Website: lowes
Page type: newsletter-management
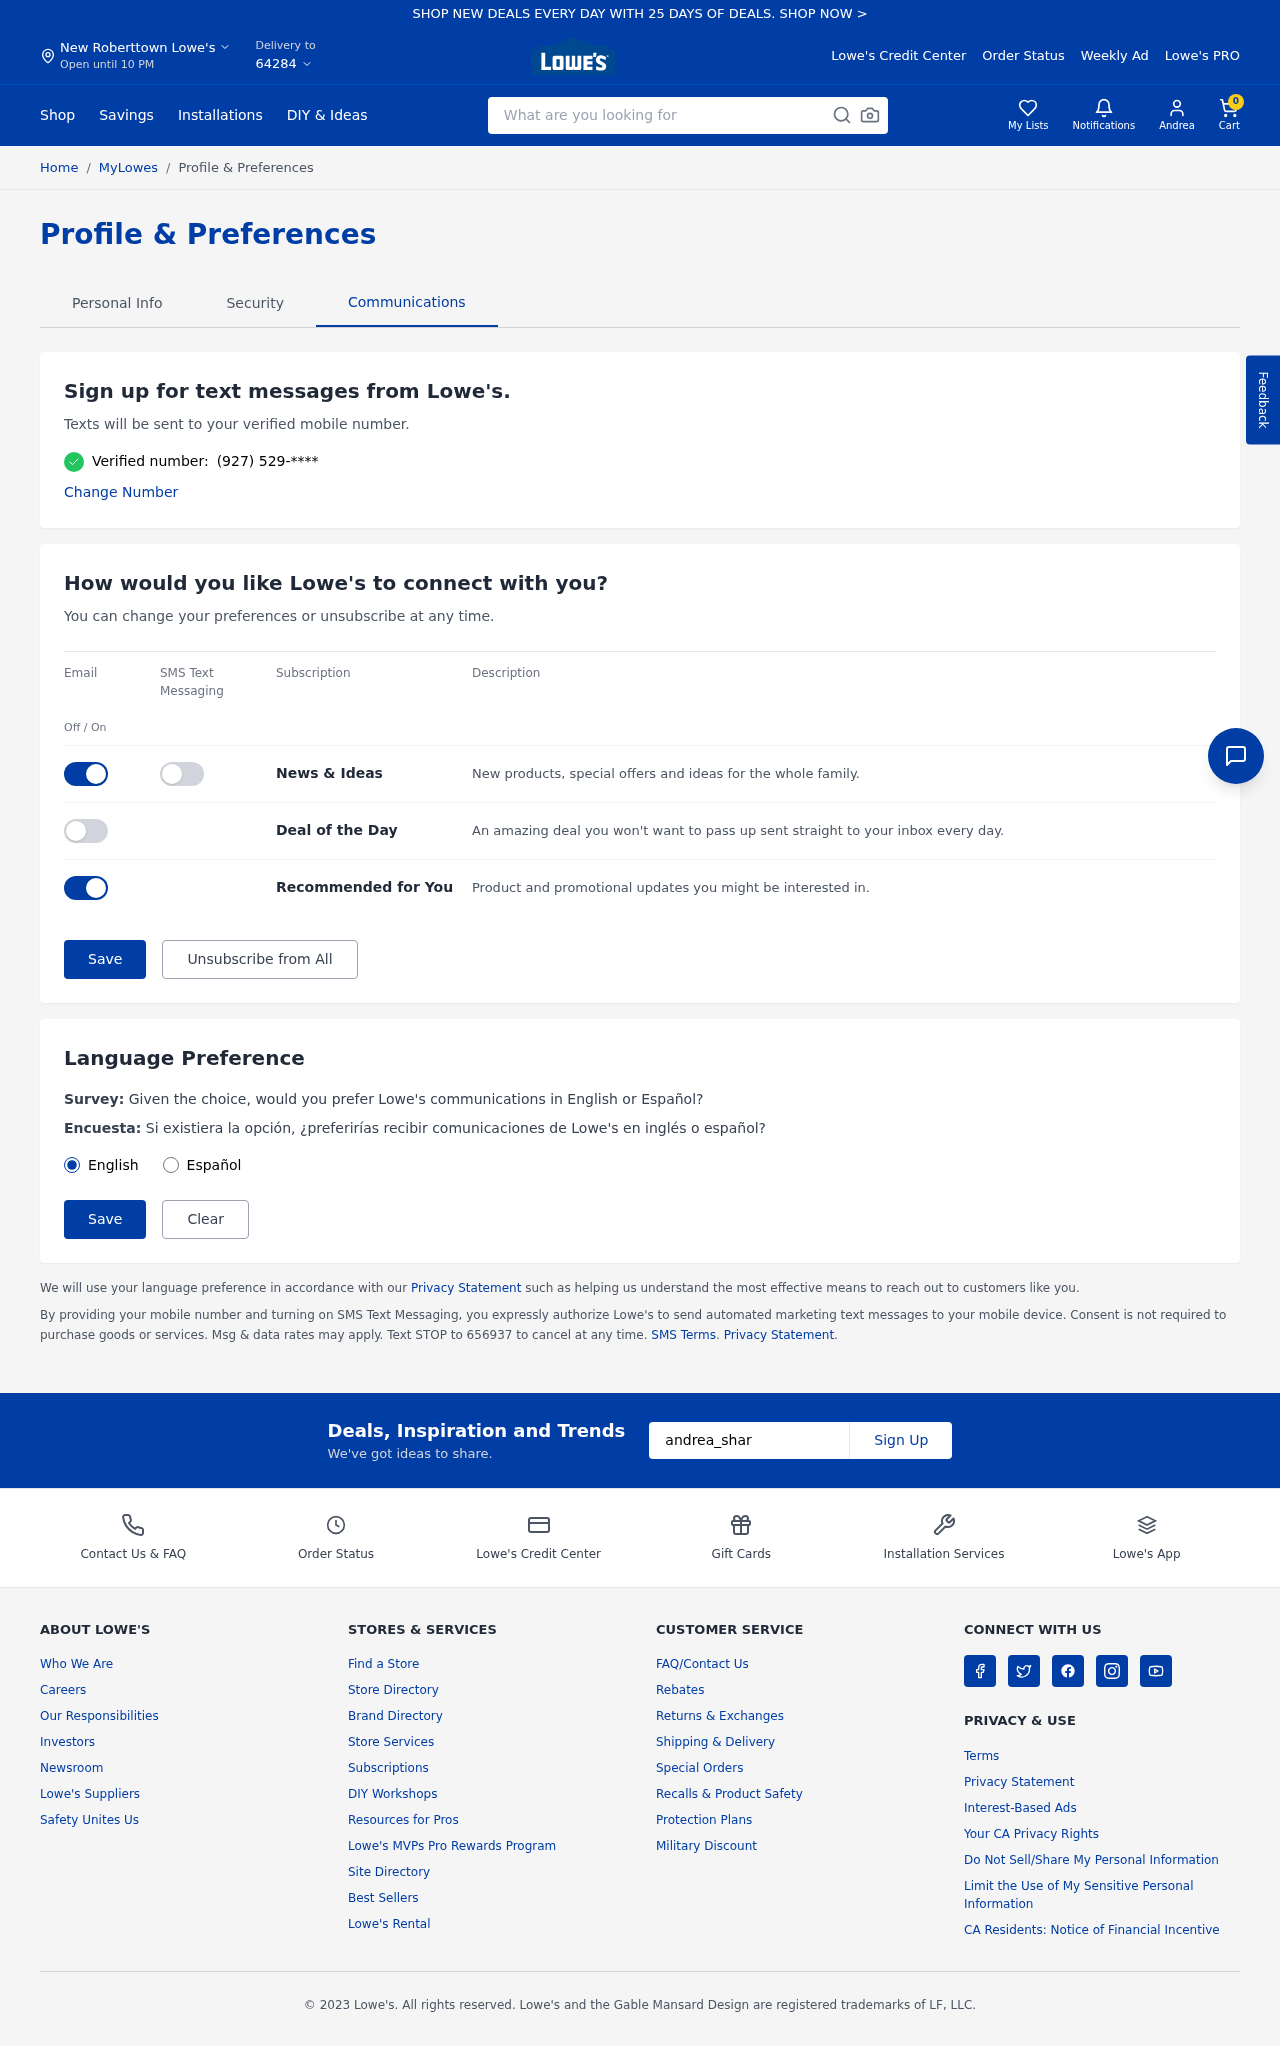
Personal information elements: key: PII_CITY
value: New Roberttown
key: PII_EMAIL
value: andrea_sharp@yahoo.com
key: PII_FIRSTNAME
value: Andrea
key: PII_POSTCODE
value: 64284
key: PII_PHONE
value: (927) 529
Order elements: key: ORDER_NUM_ITEMS
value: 0
Search elements: key: HEADER_SEARCH
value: What are you looking for